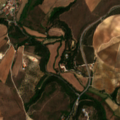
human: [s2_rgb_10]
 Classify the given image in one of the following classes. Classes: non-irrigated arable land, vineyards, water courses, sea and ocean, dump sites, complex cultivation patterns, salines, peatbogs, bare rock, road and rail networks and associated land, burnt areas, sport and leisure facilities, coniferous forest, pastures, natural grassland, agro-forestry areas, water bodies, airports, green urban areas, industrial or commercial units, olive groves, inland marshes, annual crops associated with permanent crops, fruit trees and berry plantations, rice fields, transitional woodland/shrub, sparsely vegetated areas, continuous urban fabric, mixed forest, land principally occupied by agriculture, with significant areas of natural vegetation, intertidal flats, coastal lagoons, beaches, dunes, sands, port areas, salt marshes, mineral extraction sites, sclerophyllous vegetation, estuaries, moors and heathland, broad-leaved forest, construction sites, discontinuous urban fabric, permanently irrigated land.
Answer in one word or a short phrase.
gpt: permanently irrigated land, olive groves, annual crops associated with permanent crops, complex cultivation patterns, land principally occupied by agriculture, with significant areas of natural vegetation, transitional woodland/shrub